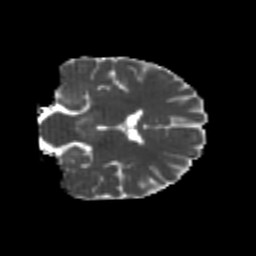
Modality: MD
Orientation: coronal
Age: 20
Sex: female
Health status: healthy
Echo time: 0.074 s